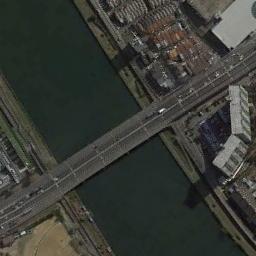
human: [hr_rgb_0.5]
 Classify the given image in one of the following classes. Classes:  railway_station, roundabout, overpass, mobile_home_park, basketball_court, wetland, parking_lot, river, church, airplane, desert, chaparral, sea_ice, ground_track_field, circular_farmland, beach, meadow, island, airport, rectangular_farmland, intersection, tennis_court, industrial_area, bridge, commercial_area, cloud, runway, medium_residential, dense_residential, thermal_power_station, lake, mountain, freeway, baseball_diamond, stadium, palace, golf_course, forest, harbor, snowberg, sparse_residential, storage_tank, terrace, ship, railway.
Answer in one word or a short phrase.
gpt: bridge